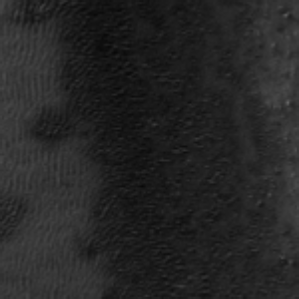
Label: frost